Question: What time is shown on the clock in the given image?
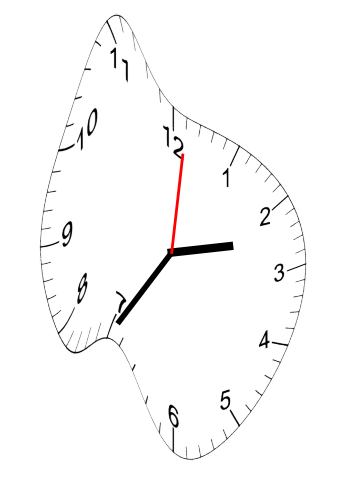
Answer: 02:35:01